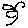
Label: bird